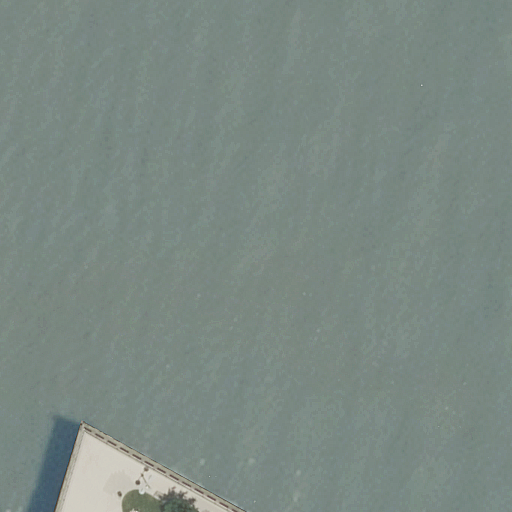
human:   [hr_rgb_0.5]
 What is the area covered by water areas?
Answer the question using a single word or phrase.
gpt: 10241m2

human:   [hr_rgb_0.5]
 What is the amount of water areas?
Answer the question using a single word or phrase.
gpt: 1

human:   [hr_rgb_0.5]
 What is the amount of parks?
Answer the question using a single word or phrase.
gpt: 1

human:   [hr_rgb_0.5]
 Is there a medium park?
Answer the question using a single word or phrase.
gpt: yes

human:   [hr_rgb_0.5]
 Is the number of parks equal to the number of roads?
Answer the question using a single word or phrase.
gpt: yes

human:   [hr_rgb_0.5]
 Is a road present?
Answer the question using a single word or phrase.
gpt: yes

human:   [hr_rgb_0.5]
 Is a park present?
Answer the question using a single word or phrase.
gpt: yes

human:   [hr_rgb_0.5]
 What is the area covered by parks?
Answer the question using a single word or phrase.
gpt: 101m2

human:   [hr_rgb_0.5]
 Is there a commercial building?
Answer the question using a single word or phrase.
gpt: no

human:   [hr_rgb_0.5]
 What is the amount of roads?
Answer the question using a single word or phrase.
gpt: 1

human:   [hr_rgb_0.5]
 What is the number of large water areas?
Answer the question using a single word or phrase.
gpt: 1

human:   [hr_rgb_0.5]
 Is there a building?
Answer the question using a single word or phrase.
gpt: no

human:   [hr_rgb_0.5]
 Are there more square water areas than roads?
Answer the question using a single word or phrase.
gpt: no

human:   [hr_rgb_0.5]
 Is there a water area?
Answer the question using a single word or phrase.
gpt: yes

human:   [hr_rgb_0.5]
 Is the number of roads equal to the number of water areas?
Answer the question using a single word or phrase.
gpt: yes

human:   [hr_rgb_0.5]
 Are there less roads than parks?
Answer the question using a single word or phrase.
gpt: no

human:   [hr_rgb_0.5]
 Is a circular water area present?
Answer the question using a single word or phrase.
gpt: no

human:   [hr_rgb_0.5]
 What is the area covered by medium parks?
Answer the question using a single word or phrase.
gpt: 101m2

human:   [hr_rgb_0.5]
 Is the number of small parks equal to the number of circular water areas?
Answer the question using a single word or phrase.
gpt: yes

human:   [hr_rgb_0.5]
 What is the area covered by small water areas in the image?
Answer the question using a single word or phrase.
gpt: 0m2

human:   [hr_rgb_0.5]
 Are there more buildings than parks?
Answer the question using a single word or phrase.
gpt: no

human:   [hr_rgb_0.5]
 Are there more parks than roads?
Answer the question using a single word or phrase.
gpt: no

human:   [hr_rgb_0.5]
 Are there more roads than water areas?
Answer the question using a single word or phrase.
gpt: no

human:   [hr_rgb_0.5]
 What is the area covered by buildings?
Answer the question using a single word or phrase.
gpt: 0m2

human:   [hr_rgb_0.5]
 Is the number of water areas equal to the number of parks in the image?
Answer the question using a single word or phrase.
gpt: yes

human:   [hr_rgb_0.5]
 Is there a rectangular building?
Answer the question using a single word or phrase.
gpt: no

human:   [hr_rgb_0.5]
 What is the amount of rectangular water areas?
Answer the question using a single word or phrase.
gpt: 0

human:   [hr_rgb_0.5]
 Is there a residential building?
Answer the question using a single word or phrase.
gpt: no

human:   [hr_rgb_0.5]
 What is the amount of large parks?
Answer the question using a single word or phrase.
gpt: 0

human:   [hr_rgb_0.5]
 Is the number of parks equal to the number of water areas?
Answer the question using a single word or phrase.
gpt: yes

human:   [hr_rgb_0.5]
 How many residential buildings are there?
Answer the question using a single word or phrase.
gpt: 0

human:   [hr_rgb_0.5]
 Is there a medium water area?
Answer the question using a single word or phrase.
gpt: no

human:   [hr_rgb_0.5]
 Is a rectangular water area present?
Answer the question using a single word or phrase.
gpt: no

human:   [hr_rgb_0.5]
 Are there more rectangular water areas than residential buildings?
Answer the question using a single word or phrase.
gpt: no

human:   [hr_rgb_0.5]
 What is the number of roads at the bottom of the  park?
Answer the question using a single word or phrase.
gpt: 1

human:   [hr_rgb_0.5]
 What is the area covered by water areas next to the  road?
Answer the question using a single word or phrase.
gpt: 10241m2

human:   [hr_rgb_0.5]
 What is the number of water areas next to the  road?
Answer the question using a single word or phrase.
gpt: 1

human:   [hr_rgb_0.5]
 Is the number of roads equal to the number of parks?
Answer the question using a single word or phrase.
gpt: yes

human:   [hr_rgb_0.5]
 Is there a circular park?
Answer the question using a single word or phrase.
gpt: no

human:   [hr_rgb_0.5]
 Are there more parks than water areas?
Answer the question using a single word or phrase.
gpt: no

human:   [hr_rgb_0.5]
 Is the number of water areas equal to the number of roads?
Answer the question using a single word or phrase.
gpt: yes

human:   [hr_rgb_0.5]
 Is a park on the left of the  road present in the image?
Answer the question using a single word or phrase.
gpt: no

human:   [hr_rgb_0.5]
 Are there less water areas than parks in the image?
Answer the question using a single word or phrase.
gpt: no

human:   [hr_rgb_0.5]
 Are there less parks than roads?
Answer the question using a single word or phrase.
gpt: no

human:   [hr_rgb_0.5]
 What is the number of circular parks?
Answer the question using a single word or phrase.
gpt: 0

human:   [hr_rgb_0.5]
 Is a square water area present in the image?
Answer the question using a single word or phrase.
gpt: no

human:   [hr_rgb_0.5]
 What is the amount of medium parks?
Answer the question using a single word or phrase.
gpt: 1

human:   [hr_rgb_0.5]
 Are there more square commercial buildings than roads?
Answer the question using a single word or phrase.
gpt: no

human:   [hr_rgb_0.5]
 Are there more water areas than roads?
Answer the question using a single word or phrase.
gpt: no

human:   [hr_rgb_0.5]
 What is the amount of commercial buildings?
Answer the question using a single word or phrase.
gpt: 0

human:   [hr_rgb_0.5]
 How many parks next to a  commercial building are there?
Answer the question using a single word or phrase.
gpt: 0

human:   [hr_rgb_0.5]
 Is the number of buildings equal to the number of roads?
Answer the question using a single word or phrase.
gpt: no

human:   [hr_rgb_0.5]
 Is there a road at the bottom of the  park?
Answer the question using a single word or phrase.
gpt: yes

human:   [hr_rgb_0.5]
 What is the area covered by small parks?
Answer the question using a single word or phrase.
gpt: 0m2

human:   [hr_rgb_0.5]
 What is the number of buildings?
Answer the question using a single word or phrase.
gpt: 0

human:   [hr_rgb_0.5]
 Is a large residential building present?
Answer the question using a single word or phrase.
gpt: no

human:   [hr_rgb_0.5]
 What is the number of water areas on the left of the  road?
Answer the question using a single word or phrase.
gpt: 0

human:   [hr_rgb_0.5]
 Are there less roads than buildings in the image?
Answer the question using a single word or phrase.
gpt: no

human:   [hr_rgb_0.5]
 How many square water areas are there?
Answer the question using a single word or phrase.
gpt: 0

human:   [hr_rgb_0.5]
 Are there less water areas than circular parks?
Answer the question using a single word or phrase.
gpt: no

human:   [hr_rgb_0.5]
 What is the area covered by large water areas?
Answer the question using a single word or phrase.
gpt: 10241m2

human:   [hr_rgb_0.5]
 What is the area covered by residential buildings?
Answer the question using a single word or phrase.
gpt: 0m2

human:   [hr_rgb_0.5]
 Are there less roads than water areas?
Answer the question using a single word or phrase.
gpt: no

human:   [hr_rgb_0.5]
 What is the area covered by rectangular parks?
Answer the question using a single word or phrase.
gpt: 101m2